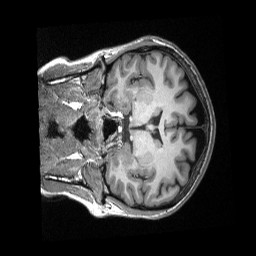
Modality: T1w
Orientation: coronal
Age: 23
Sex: female
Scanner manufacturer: siemens
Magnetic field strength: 3 T
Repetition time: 2.3 s
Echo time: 0.00308 s